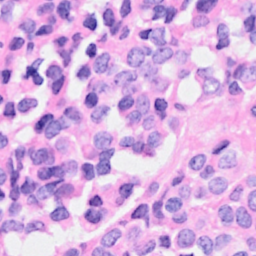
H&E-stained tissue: Breast